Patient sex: M
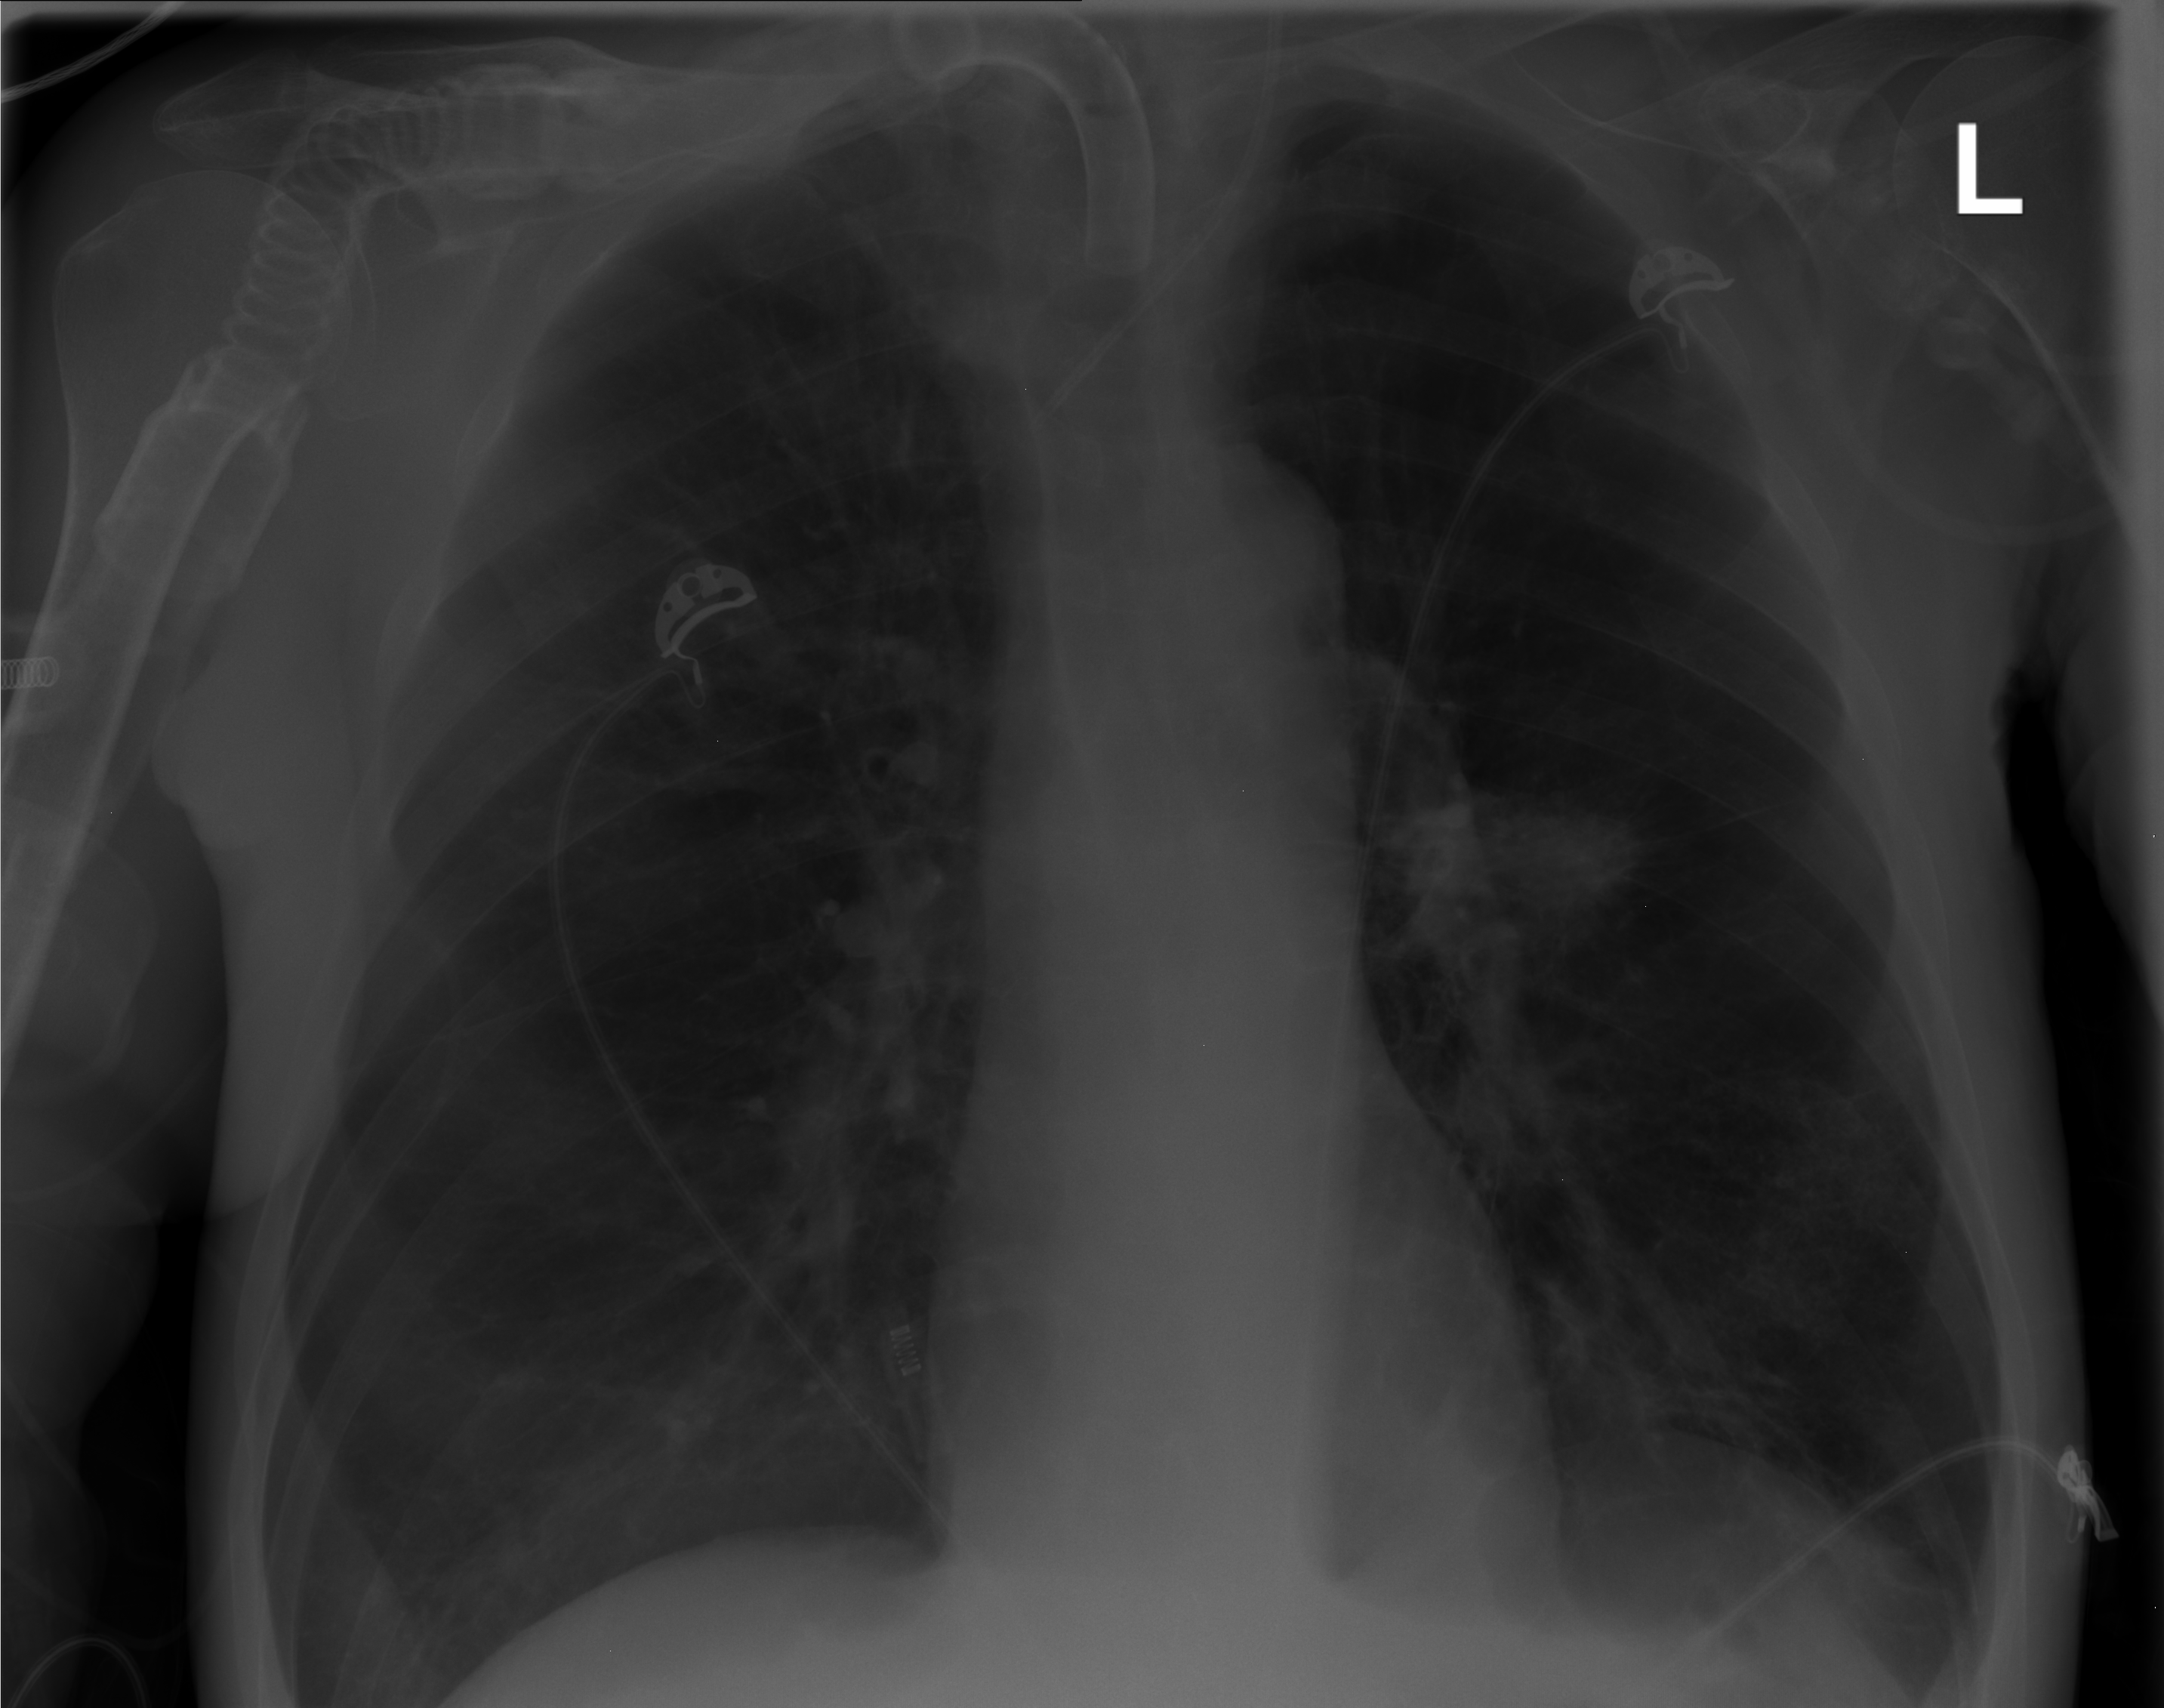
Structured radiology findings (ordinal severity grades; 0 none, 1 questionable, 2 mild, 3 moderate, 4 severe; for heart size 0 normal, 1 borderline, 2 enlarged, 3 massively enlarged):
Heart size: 0
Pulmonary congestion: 0
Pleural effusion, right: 0
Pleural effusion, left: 0
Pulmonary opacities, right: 0
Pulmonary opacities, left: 2
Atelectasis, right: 0
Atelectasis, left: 2